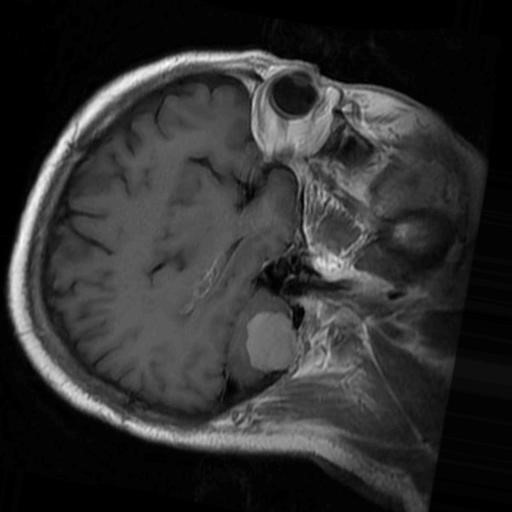
Label: brain_menin